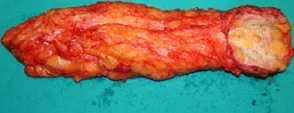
(A, B) the removed mass during surgery.
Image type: pathology (h&e)